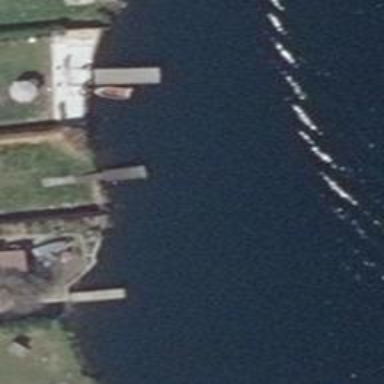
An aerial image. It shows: Man-made pier.